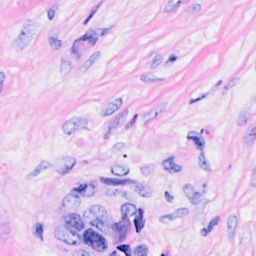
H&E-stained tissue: Breast